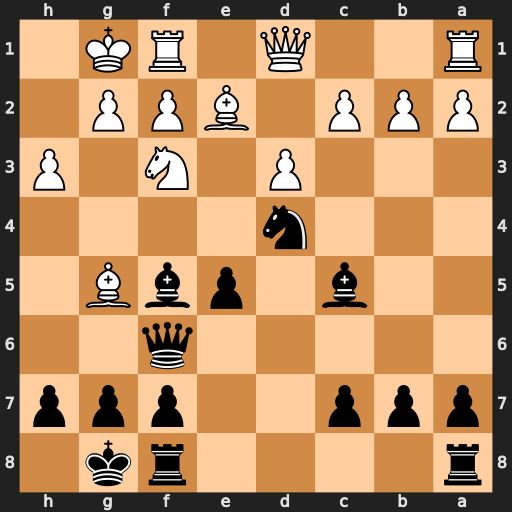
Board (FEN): r4rk1/ppp2ppp/5q2/2b1pbB1/3n4/3P1N1P/PPP1BPP1/R2Q1RK1
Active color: b
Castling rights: -
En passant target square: -
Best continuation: Nxf3+ Bxf3 Qxg5